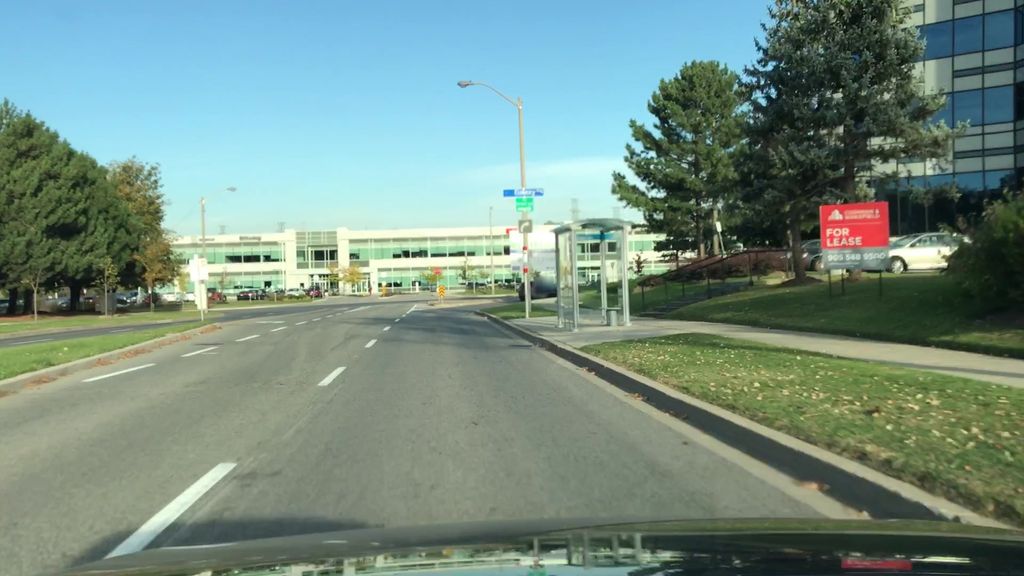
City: toronto